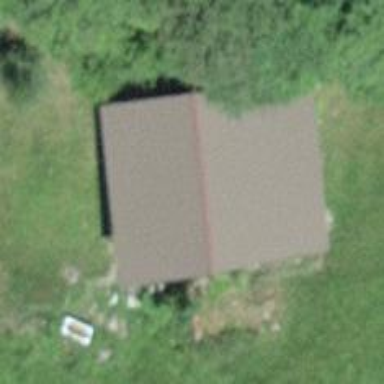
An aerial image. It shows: Gabled barn with distinct roof shape.